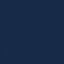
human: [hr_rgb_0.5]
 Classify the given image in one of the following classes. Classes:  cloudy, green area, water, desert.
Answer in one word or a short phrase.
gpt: water